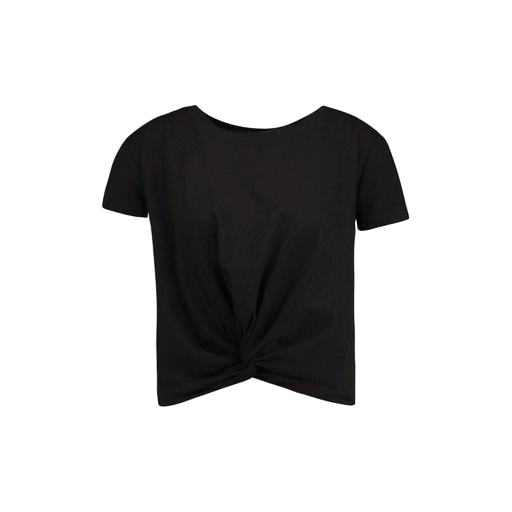
black twist t-shirt, black twisty t-shirt, black marquesalmeida knot detail t-shirt, white background